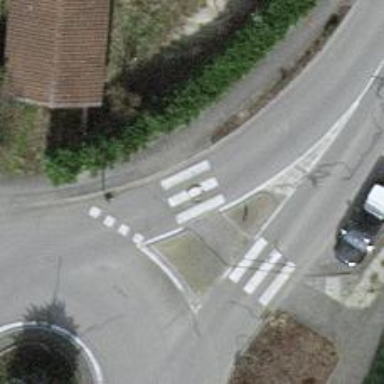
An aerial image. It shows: Uncontrolled zebra crossing with central island.